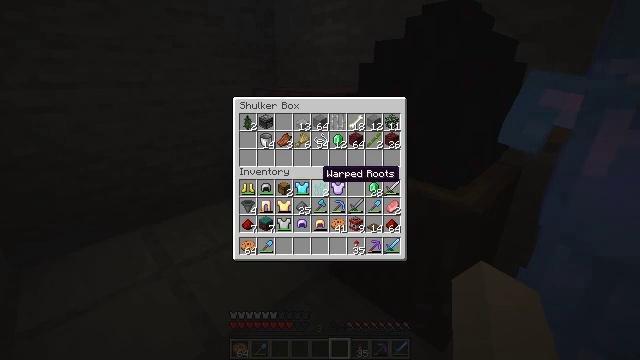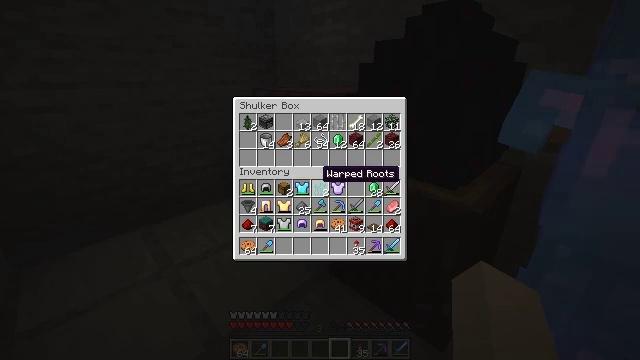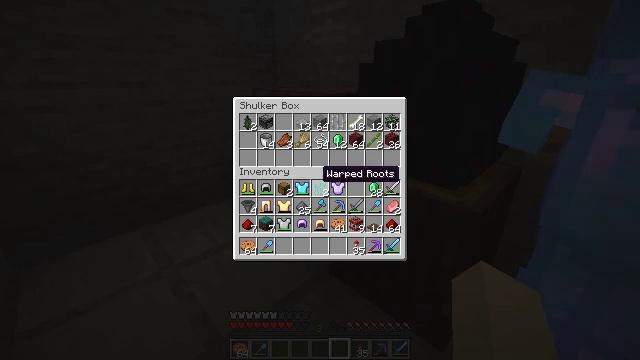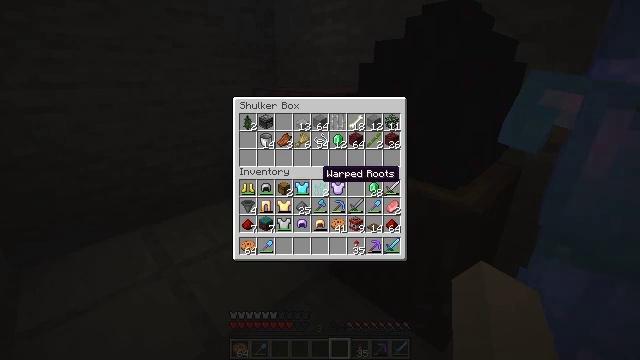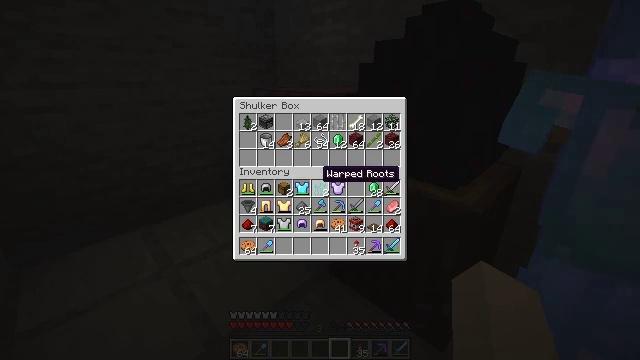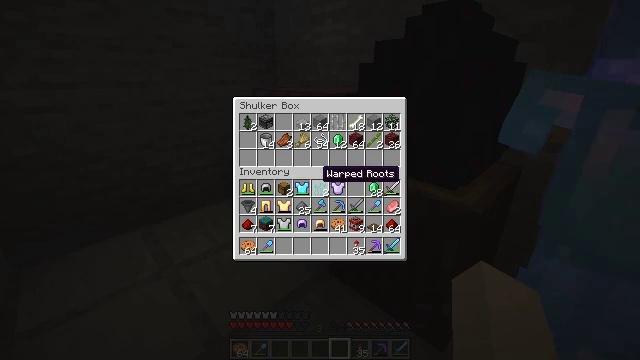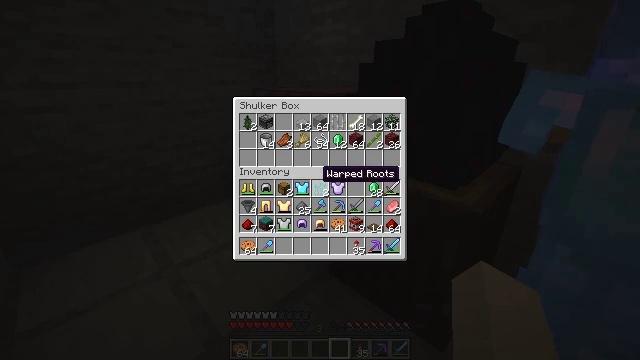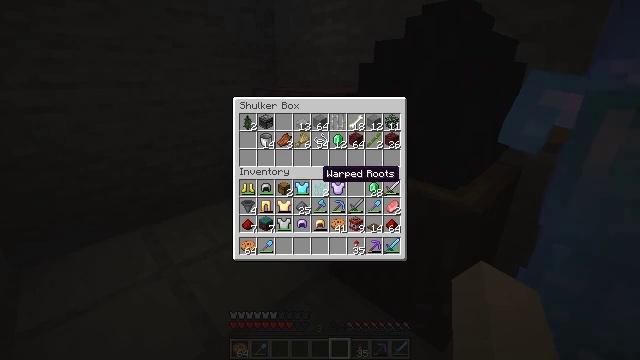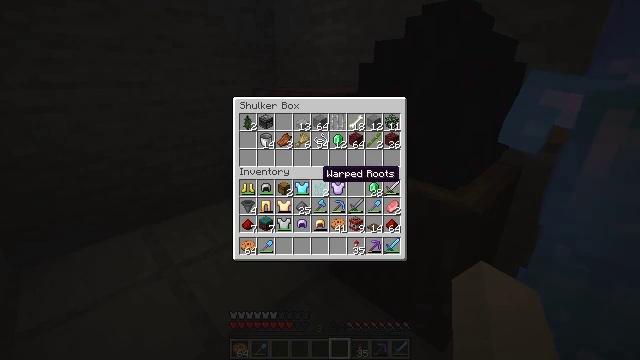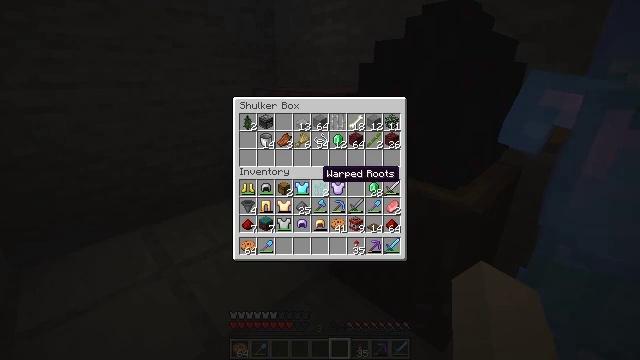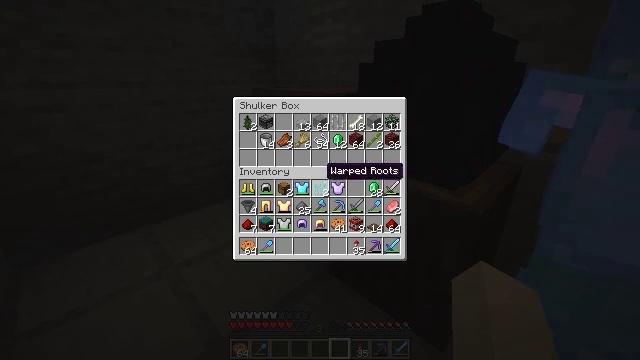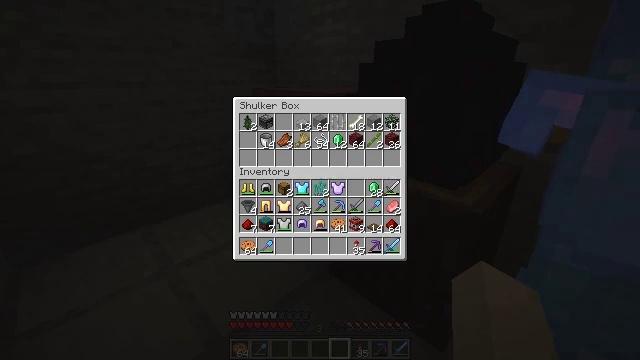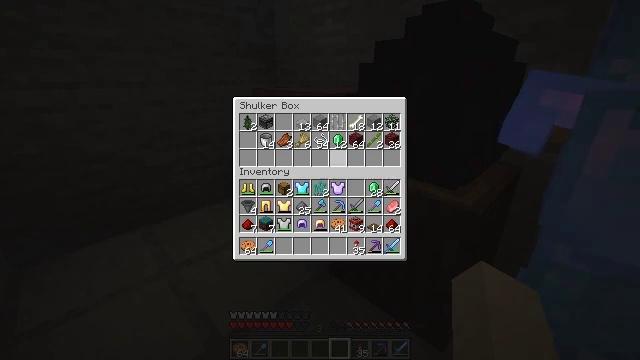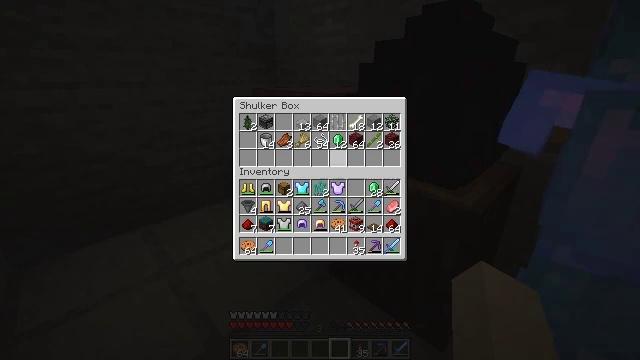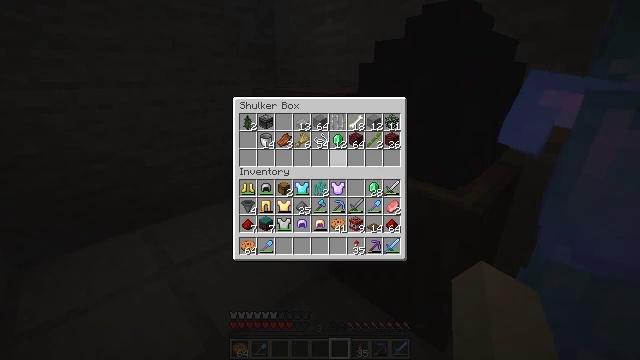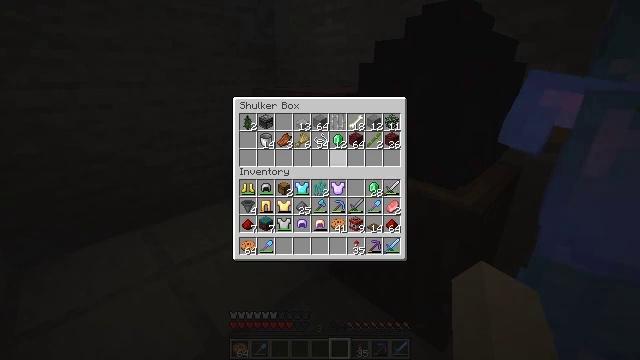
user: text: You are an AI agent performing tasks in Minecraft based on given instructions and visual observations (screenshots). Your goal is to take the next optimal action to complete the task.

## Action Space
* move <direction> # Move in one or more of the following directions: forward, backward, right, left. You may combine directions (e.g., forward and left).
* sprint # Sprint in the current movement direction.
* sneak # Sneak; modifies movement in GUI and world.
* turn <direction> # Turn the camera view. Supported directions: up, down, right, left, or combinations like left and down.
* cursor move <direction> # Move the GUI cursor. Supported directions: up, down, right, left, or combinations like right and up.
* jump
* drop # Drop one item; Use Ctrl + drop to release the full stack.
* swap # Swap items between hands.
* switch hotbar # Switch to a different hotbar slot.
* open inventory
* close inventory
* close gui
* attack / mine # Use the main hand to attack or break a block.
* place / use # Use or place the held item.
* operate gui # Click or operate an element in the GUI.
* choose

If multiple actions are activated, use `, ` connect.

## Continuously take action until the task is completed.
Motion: motion action
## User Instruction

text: Create a golden carrot using the crafting table.
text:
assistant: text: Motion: no_op
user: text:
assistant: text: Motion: no_op
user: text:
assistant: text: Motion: no_op
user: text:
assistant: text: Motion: no_op
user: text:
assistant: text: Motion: no_op
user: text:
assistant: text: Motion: no_op
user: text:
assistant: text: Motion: no_op
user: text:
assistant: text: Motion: no_op
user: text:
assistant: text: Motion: no_op
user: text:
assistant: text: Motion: no_op
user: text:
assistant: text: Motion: turn right and up
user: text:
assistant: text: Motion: turn right and up
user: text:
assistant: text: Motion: sneak
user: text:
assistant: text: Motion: sneak
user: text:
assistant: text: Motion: sneak
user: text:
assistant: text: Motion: sneak
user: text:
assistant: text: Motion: sneak
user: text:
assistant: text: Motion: sneak
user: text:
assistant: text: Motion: sneak
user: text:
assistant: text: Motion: sneak
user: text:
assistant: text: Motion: sneak, attack / mine
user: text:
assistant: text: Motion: sneak, attack / mine
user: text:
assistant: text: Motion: sneak, attack / mine
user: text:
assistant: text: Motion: sneak
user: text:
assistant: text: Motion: sneak
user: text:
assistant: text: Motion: sneak
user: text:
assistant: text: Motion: sneak
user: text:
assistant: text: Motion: sneak, turn down
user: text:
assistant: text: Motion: sneak, turn down
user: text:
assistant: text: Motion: sneak, turn down